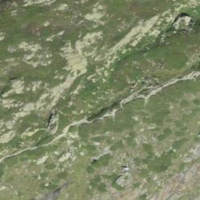
EUNIS habitat code: 25
Species observed at this site:
Juniperus communis